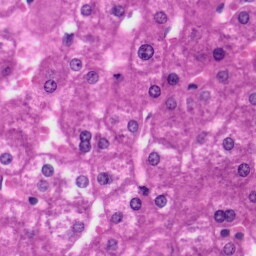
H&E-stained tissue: Liver